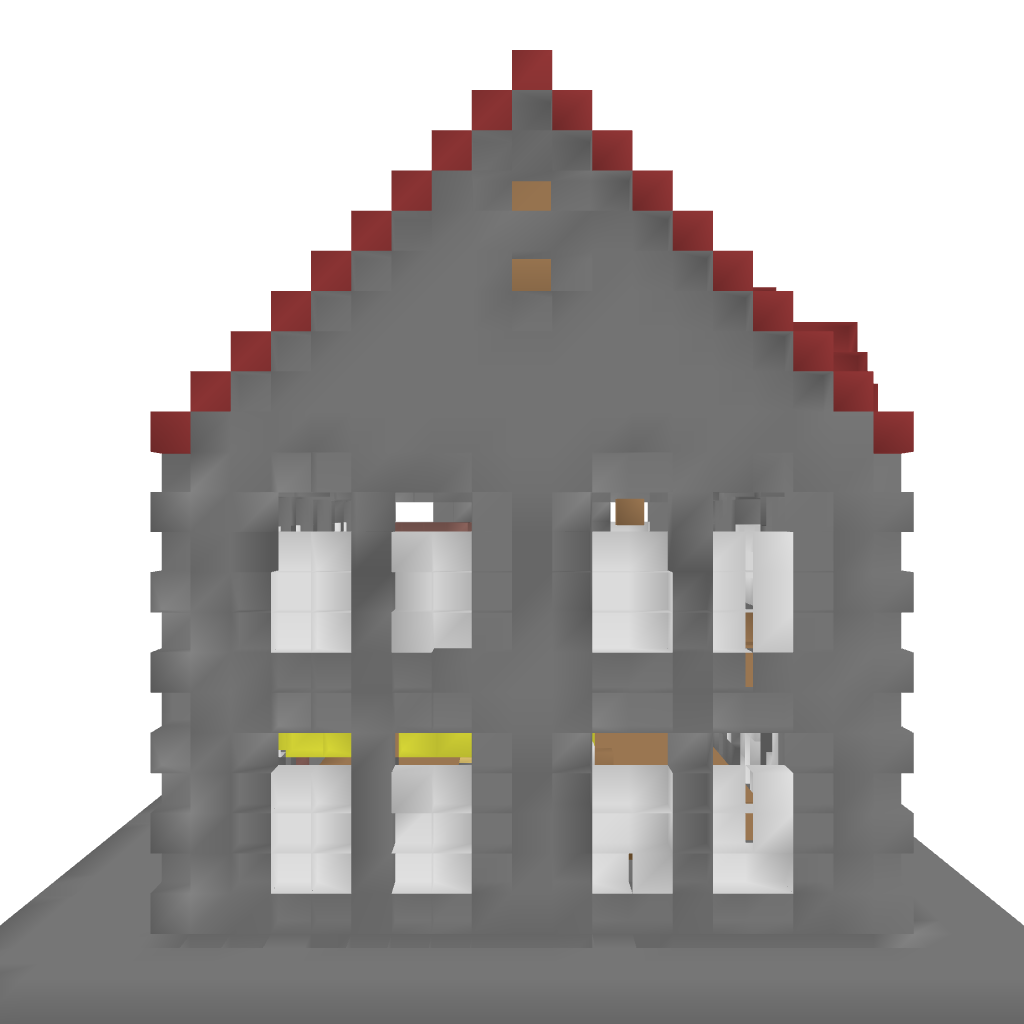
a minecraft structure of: Large Brick House high quality